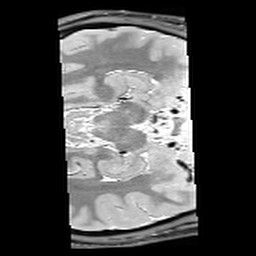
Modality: PDw
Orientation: axial
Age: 20
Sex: male
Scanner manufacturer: siemens
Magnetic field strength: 3 T
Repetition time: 6.49 s
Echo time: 0.016 s